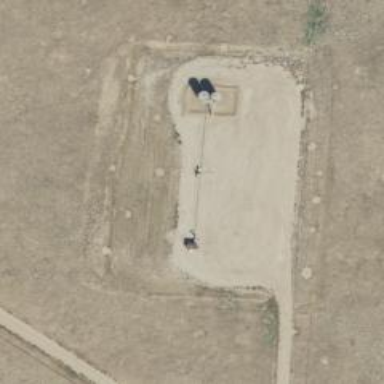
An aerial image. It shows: Petroleum well.